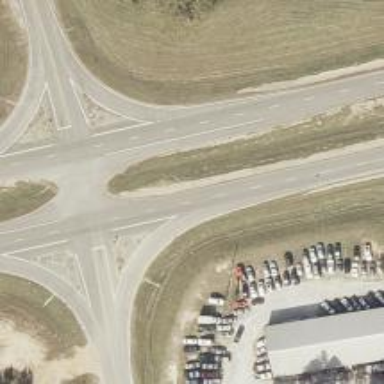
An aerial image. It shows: Trunk link highway with asphalt surface.